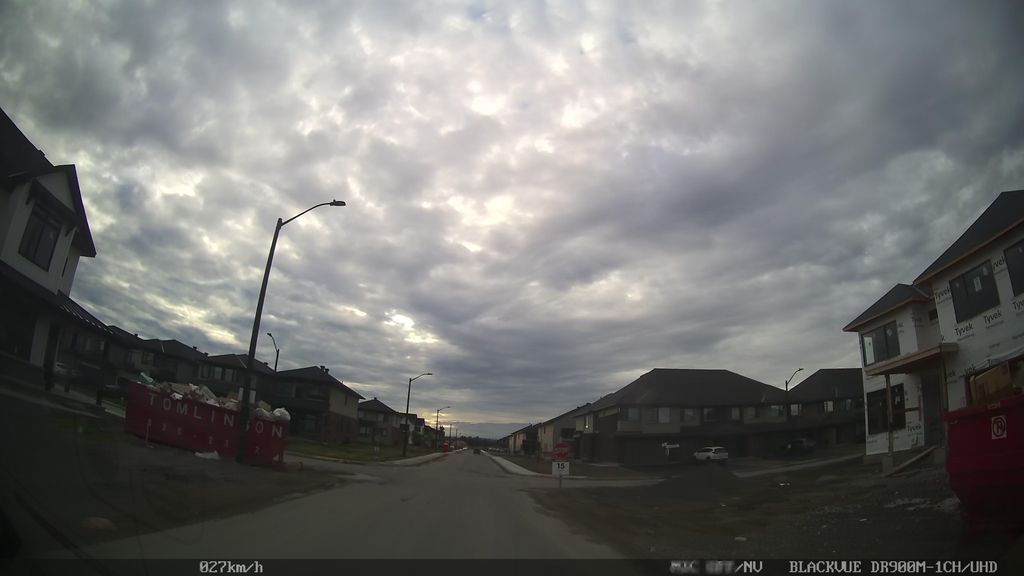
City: ottawa-gatineau